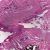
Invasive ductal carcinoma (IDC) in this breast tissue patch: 0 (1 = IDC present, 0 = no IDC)